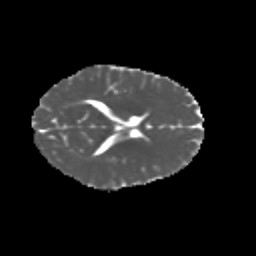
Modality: MD
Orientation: axial
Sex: female
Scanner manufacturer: siemens
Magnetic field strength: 3 T
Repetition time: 5 s
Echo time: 0.071 s